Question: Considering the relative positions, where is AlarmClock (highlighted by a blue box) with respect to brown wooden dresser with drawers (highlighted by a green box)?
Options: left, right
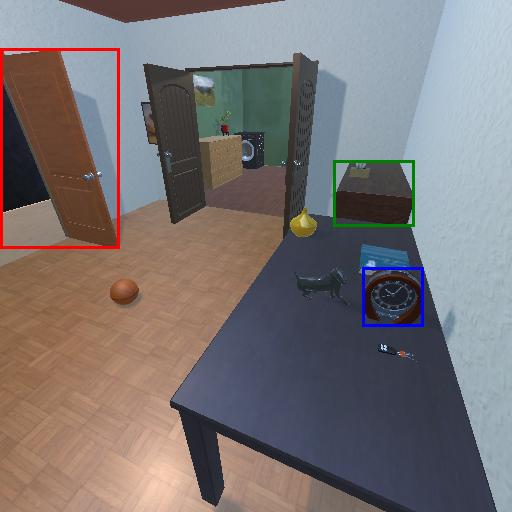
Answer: left